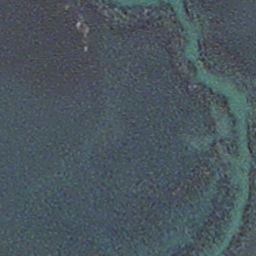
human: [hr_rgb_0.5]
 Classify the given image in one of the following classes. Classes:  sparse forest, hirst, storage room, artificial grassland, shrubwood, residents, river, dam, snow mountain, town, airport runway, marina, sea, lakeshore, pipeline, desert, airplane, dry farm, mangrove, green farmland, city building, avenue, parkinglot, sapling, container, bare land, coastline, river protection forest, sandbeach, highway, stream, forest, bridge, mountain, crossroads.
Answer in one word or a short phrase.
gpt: stream